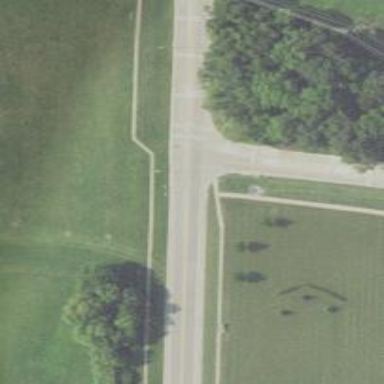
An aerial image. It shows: Road with left marking.